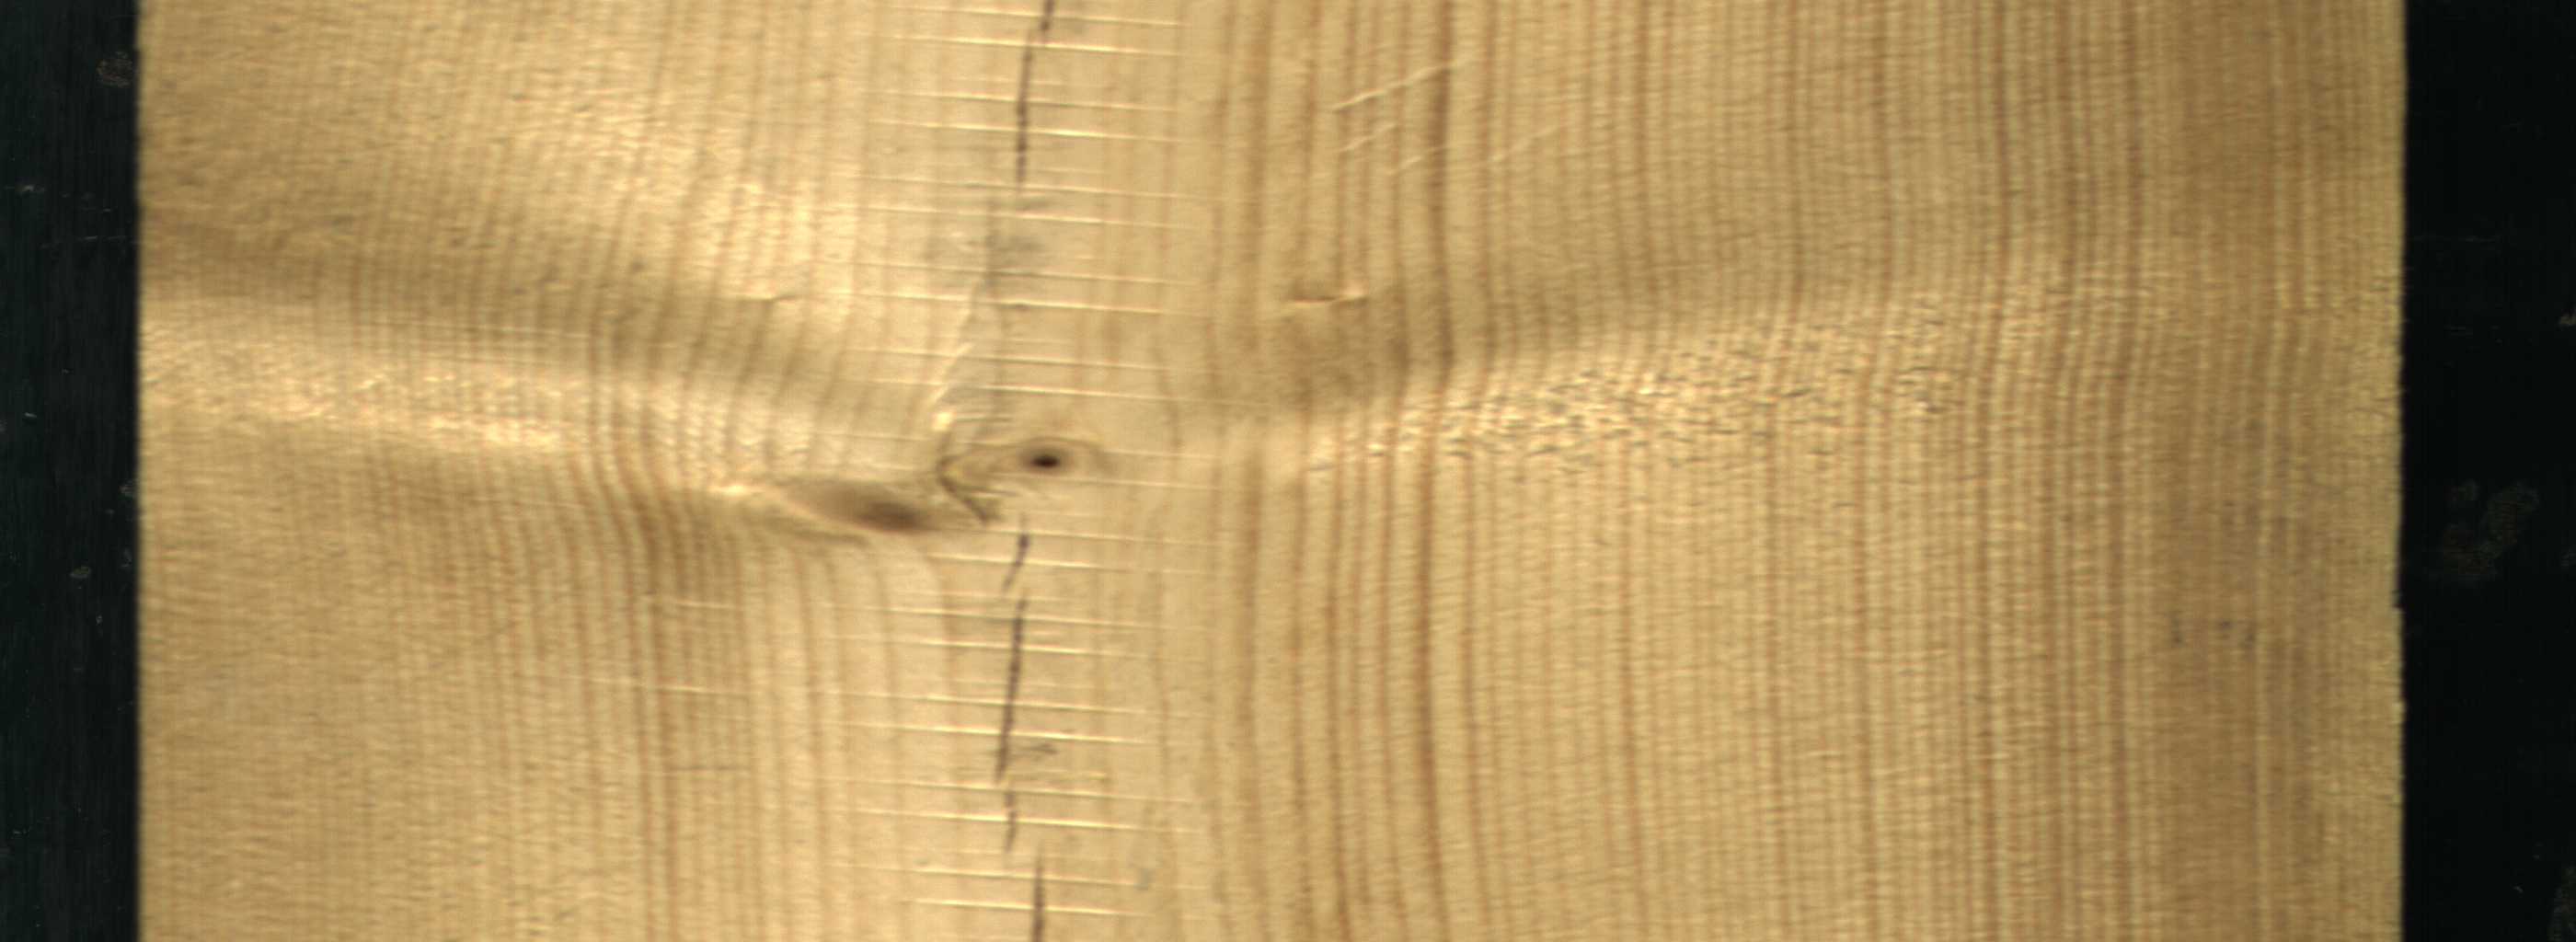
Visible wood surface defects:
Crack
Crack
Live_Knot
Live_Knot